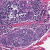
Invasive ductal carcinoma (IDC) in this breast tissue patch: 0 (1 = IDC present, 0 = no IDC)